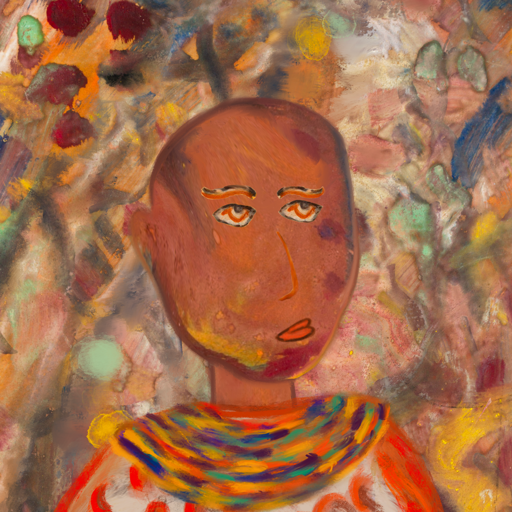
Background: Mother_And_Son_Mother, Head And Neck Side: Mother_And_Son_Son, Face Side: Experience, Bust: Rupkatha, Hair Side: Blank, Head Accessory: Blank, Second Necklace: An_Impression_2, Necklace: Blank, Baby: Blank